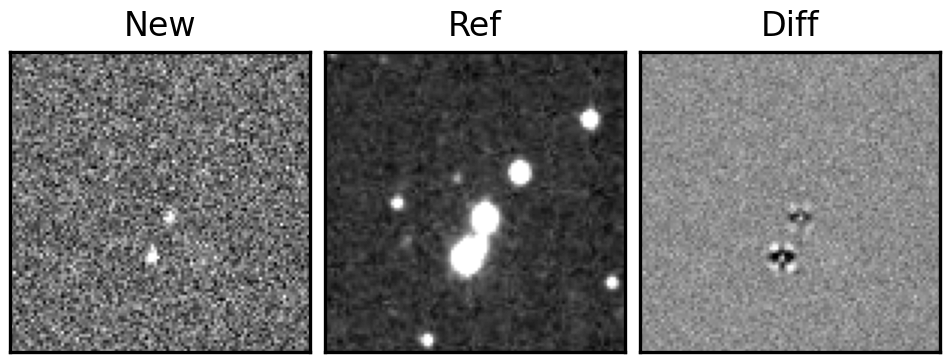
Label: bogus